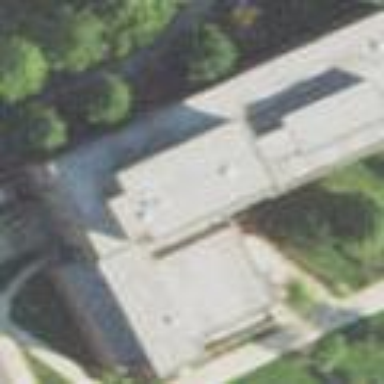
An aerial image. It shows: University building.